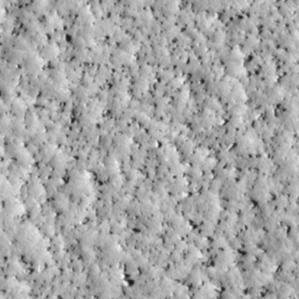
Label: non_frost